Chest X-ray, PA view. Patient: 44 years old, sex M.
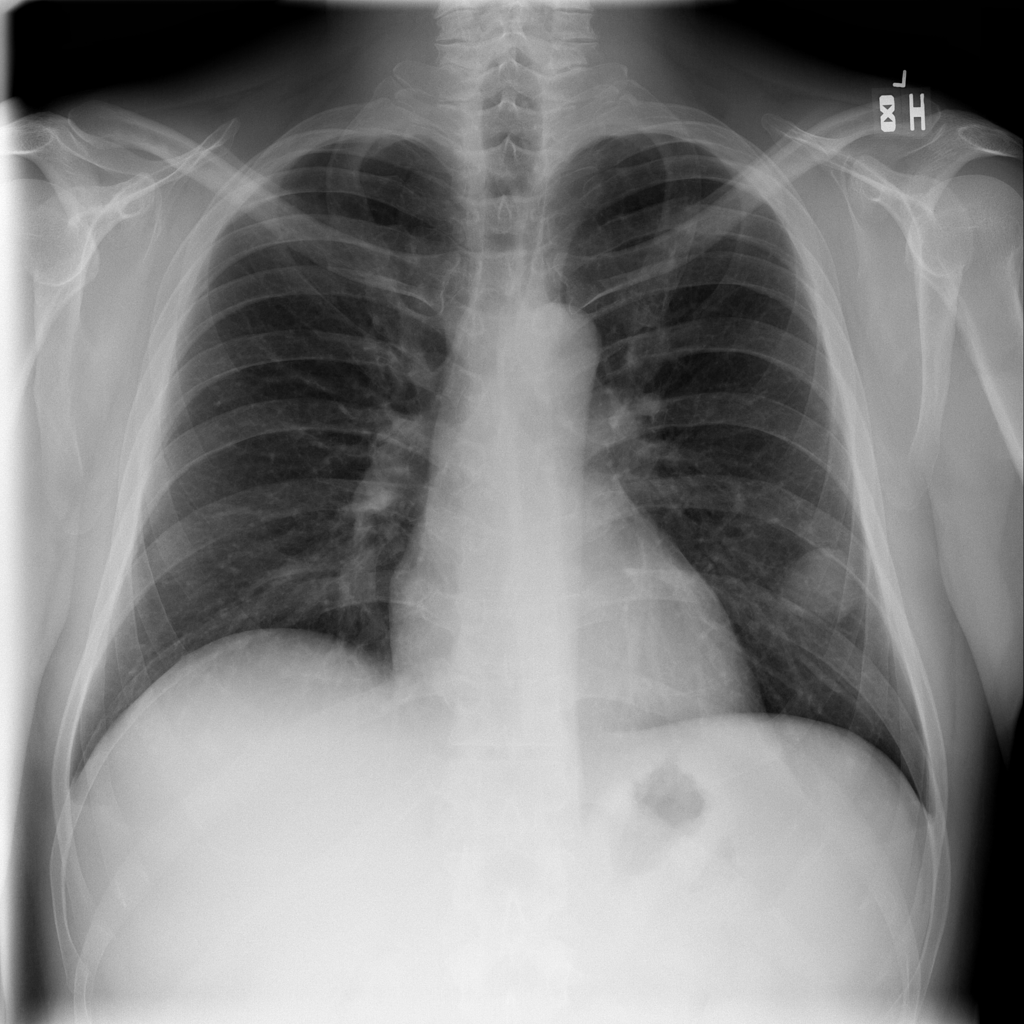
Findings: Nodule